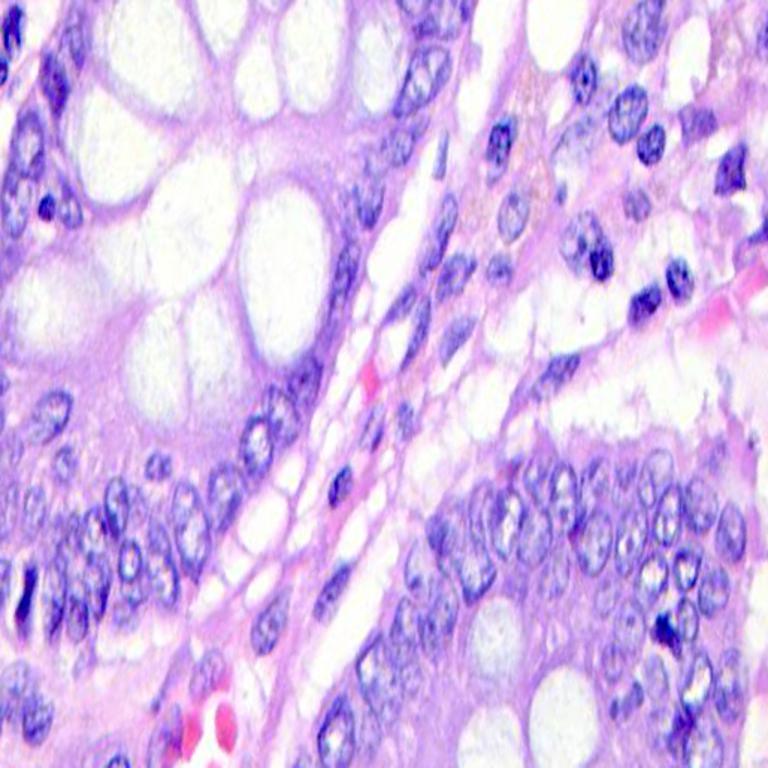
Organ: colon
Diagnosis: benign